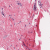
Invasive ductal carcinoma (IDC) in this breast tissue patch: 0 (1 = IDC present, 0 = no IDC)